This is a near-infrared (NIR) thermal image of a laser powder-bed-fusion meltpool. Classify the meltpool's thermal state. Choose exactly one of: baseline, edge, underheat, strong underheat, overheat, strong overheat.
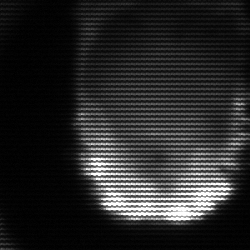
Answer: baseline